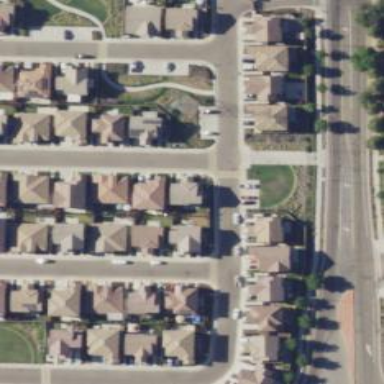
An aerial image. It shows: Residential road.